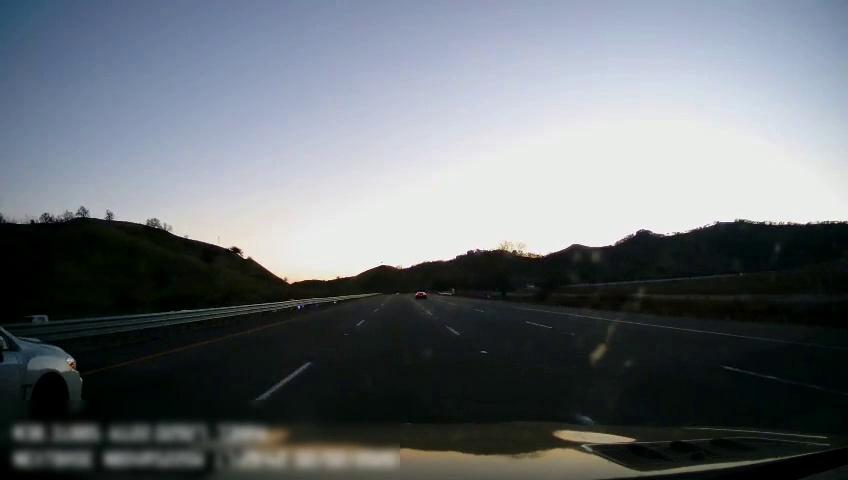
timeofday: Day
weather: Sunny
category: Drivable Space
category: Vehicles | Car
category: Vehicles | Car
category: Vehicles | SUV
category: Lanes | Current Lane
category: Lanes | Current Lane
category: Lanes | Alternate Lane
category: Lanes | Alternate Lane
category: Lanes | Alternate Lane